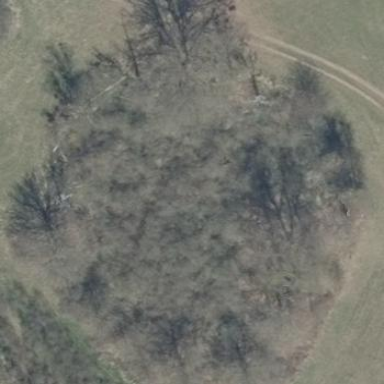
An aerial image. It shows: Forest area.